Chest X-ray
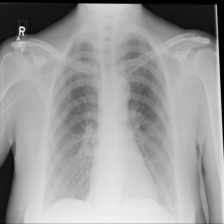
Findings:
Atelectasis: negative
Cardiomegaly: negative
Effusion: negative
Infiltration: negative
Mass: negative
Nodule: negative
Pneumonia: negative
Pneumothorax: negative
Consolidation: negative
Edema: negative
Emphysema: negative
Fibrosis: negative
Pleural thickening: negative
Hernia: negative